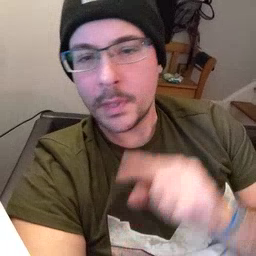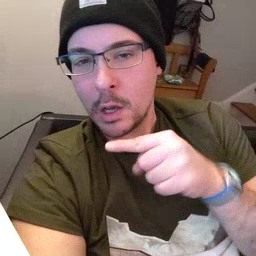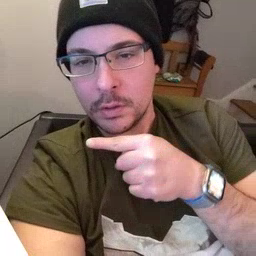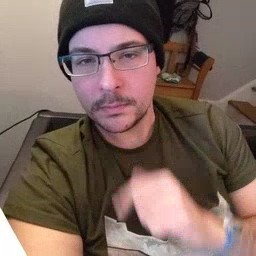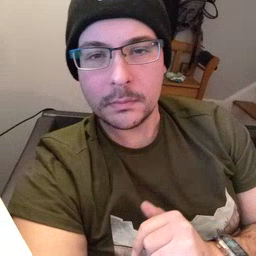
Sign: carrot